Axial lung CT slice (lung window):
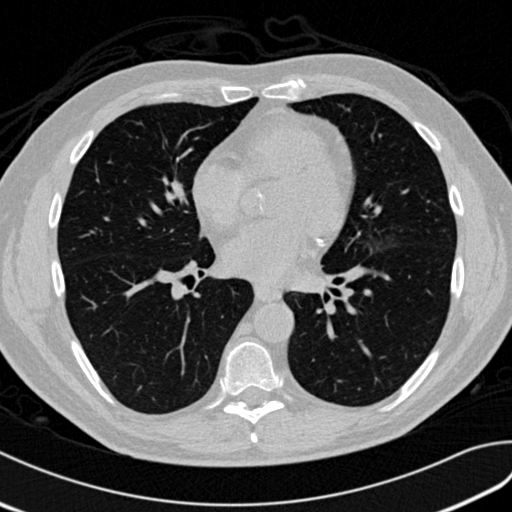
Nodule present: no